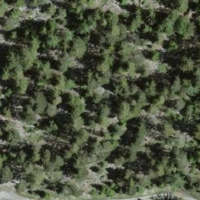
EUNIS habitat code: 43
Species observed at this site:
Melanargia galathea